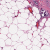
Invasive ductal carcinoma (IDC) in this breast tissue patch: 0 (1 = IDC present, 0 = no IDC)